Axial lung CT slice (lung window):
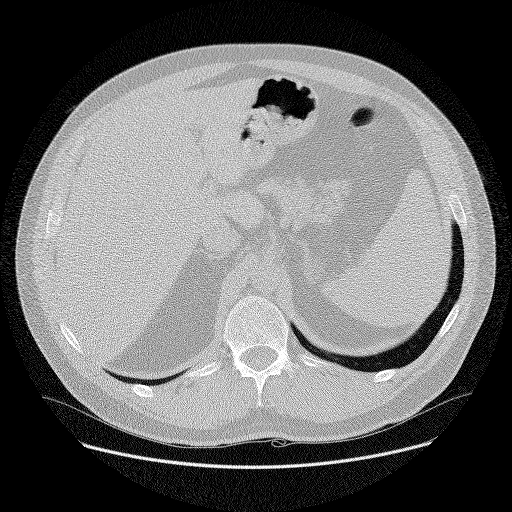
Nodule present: no